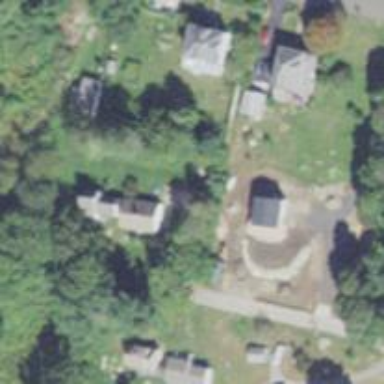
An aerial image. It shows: Residential driveway serving as service road.